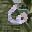
Label: 6